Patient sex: F
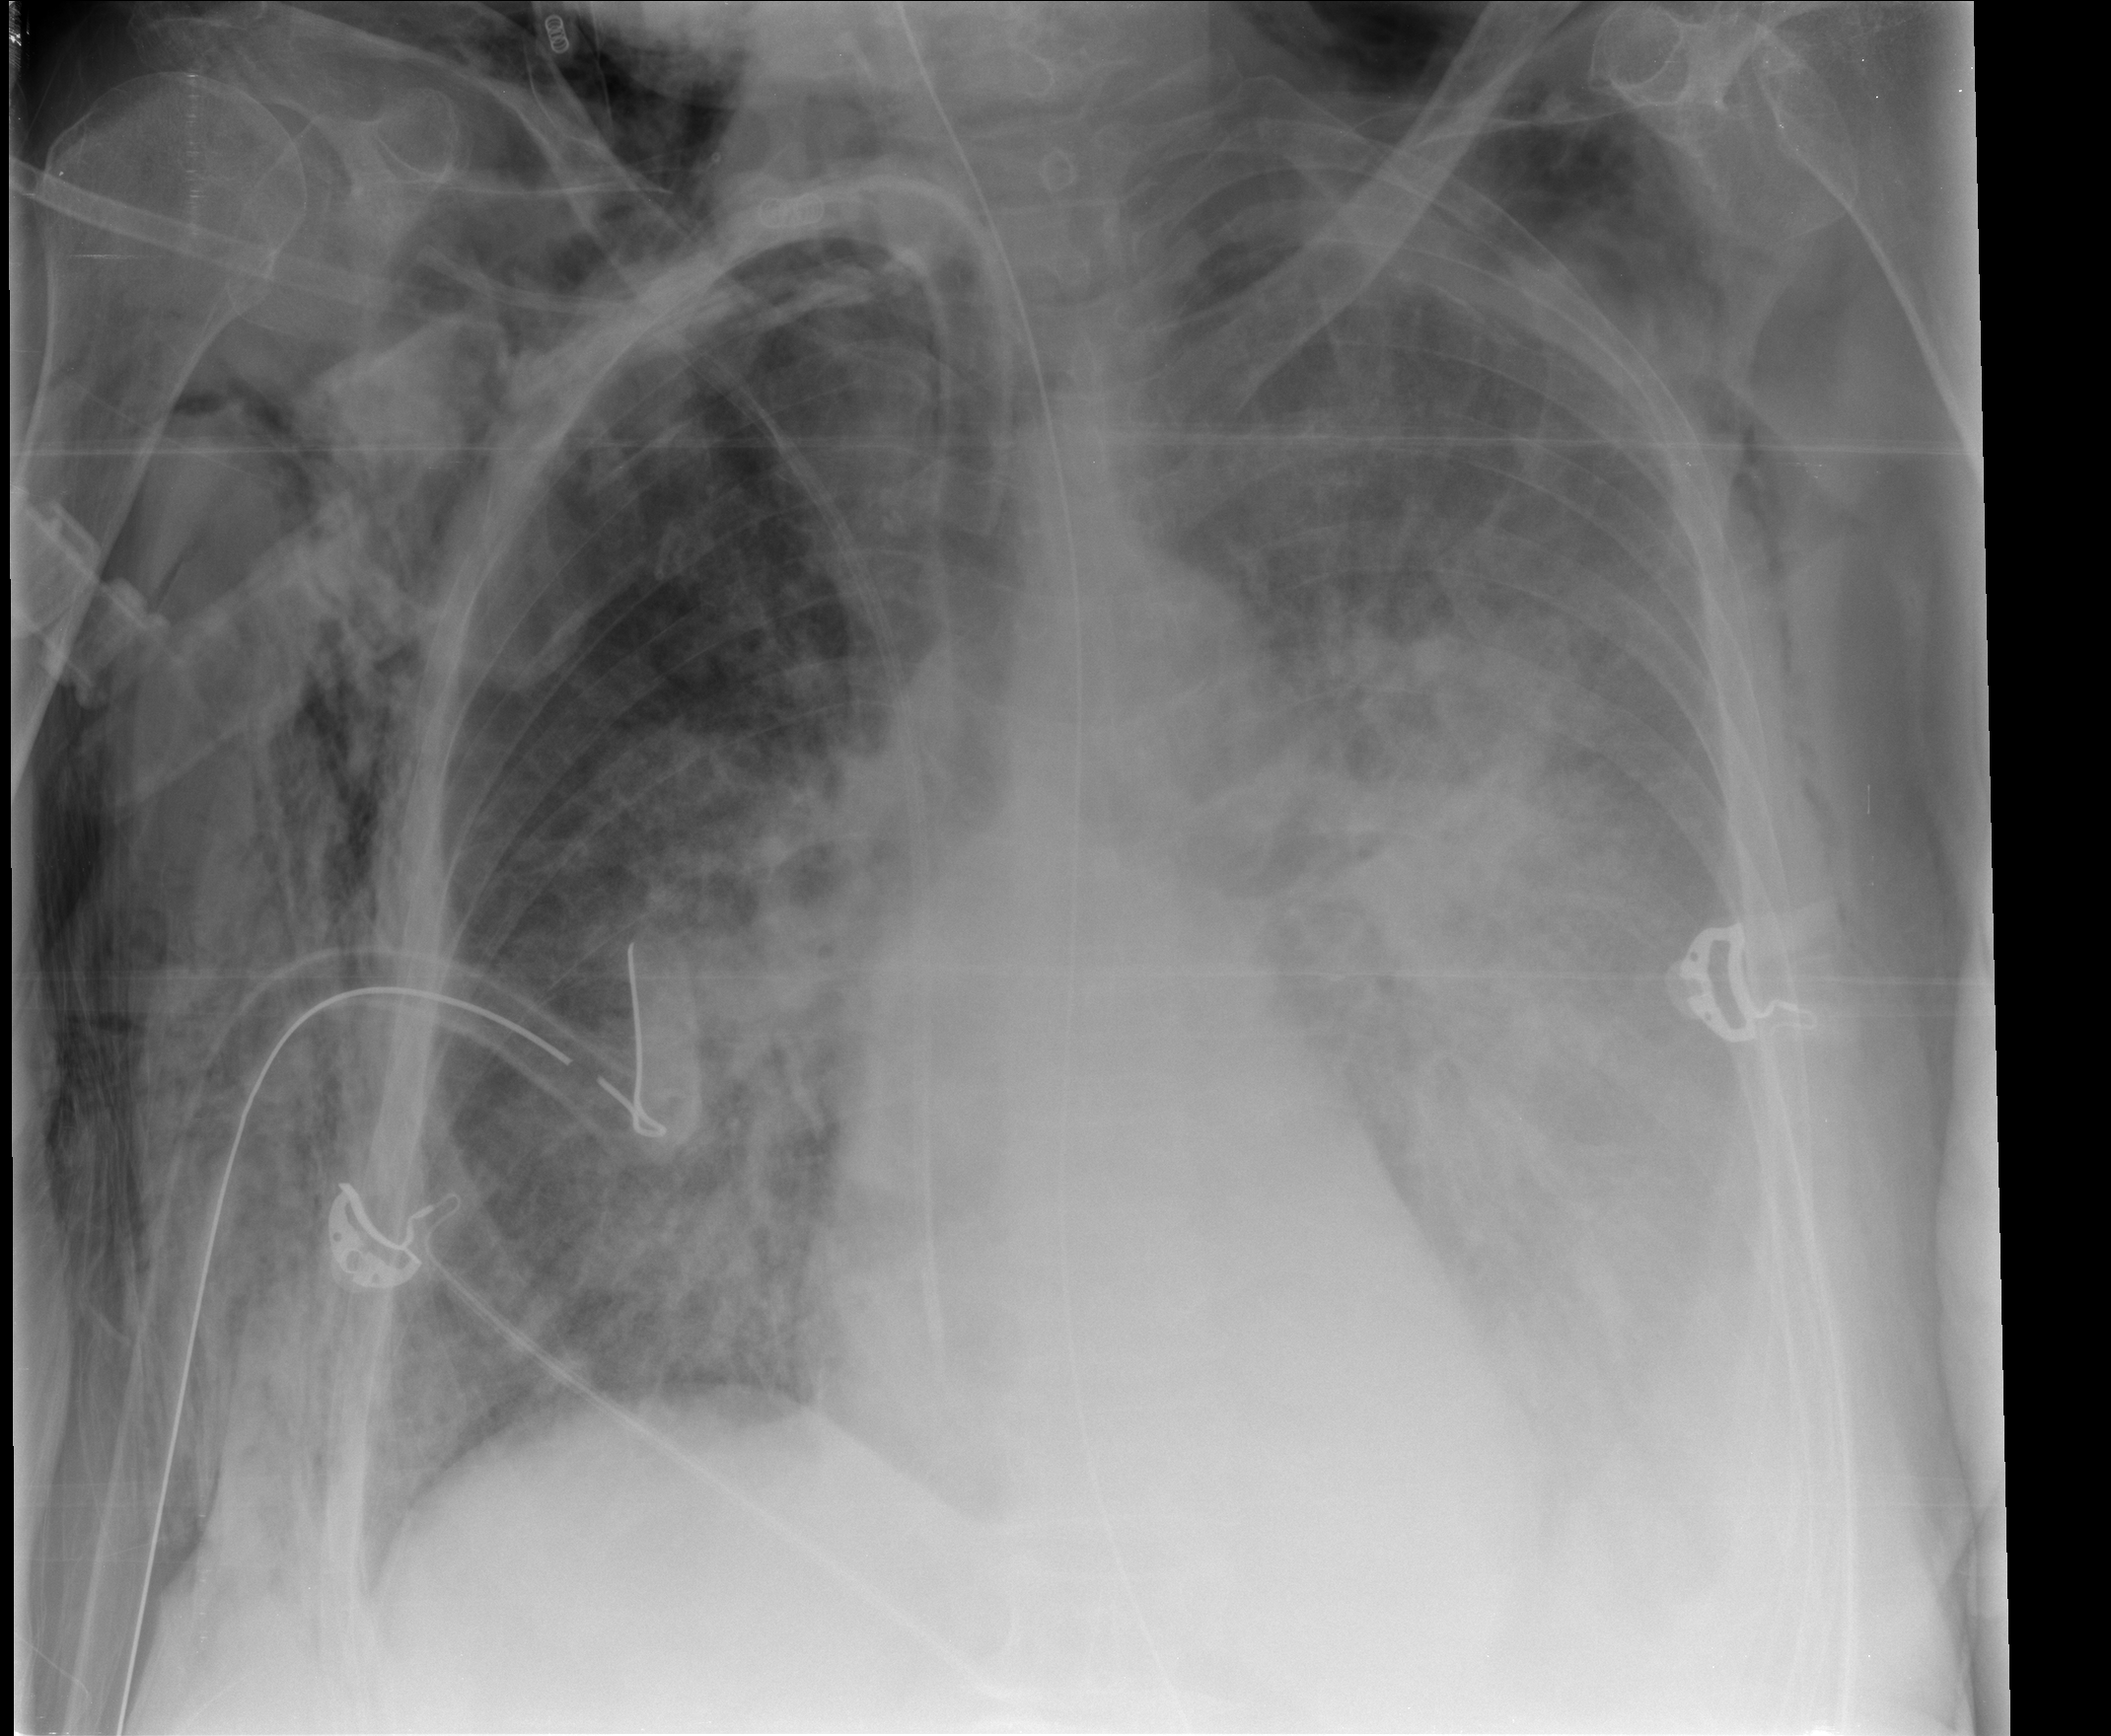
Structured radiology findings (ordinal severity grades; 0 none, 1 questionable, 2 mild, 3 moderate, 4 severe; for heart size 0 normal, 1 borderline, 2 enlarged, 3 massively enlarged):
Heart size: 0
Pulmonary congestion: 2
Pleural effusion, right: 0
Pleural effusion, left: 3
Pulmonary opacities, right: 3
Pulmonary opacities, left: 3
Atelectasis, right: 2
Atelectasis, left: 3